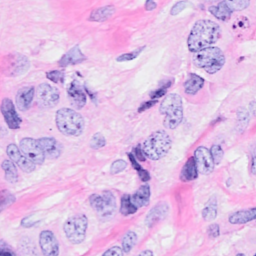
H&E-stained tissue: Breast